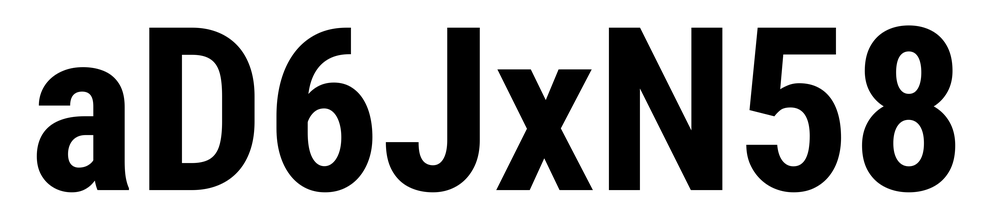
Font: Roboto_Condensed_Bold